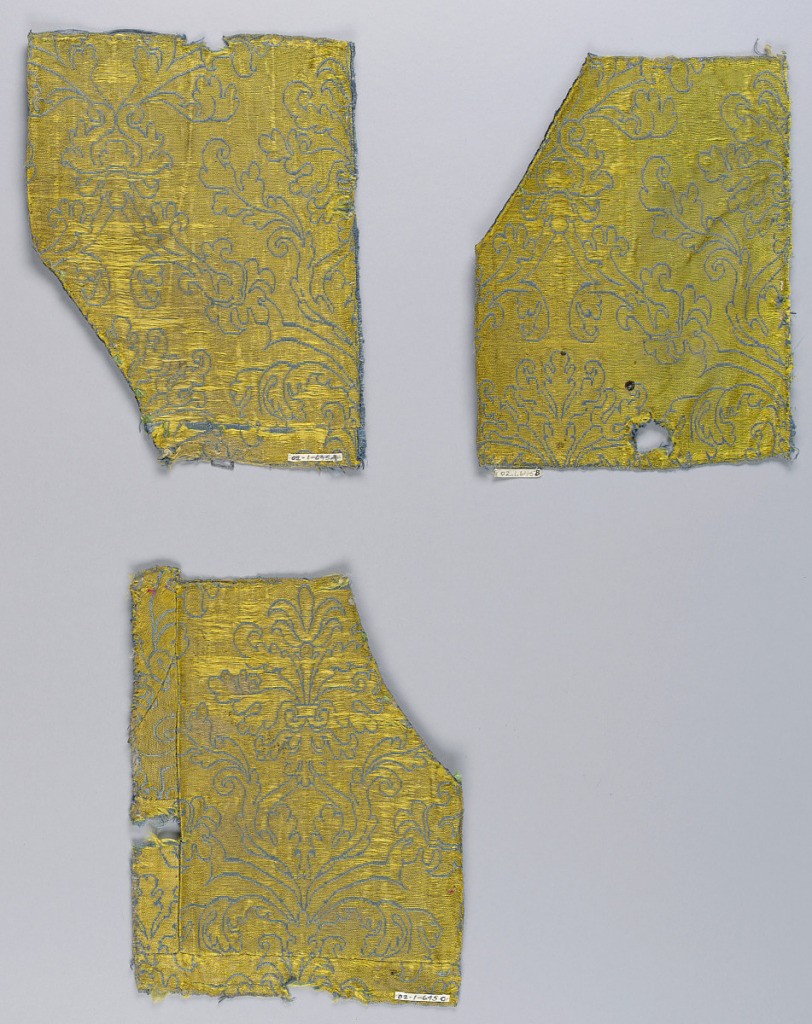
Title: Fragments
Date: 17th century
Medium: silk, bast (?), metallic Technique: combination of two integrated structures, 4&1 satin plus twill
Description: Branches in ogee lattice in blue outline on yellow